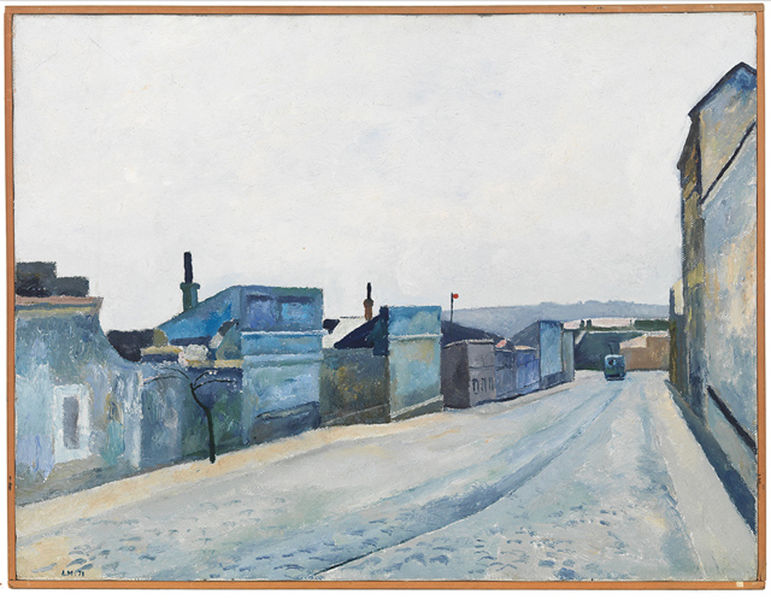
Titel: Slobodka Street, Odessa, Slobodka Street, Odessa
Künstler: Lev Mezhberg
Standort: Amherst (Massachusetts, USA)
Institution: Mead Art Museum, Amherst College
Schlagwörter: himmel, grau, schnee, weg, häuser, schornstein, blau, winter, auto, blue, white, dark, wall, perspective, kälte, wald, sky, tree, house, distance, snow, light, road, baum, haus, strasse, blu, car, van gogh, stapfen, tracks, flagge, schornsteine